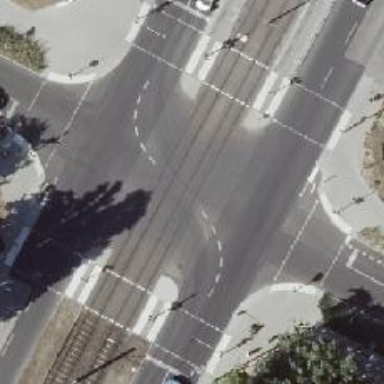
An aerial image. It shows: Tram level crossing on railway.